【题型】填空题　【知识点】平面几何　【难度】easy
如图，直线 $a$、$b$ 被直线 $c$ 所截，$a \parallel b$，且 $\angle 1 = 62^\circ$，则 $\angle 2 =$ \_\_\_\_\_\_$^\circ$。

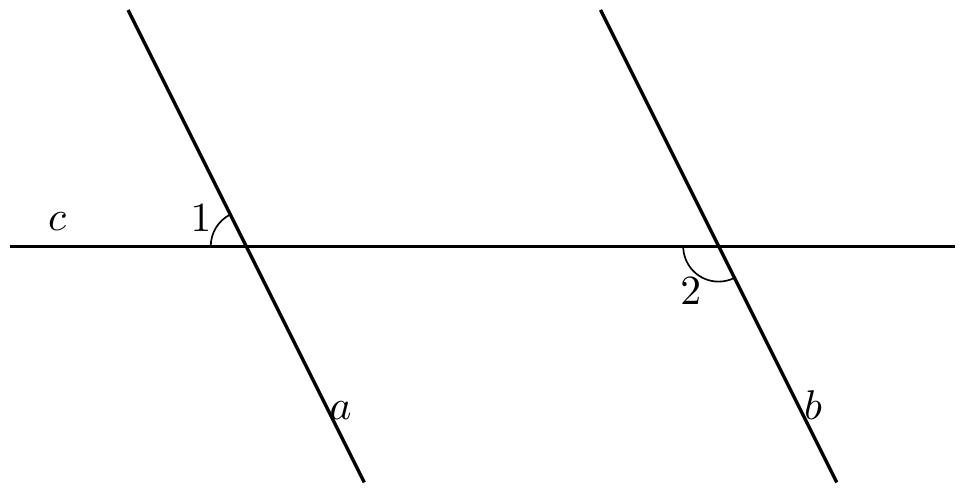
【解答】
解：如图所示：

$\therefore \angle 3 = \angle 1 = 62^\circ$，

$\because a \parallel b$，

$\therefore \angle 2 + \angle 3 = 180^\circ$，

$\therefore \angle 2 = 180^\circ - \angle 3 = 180^\circ - 62^\circ = 118^\circ$，

故答案为：$118$。
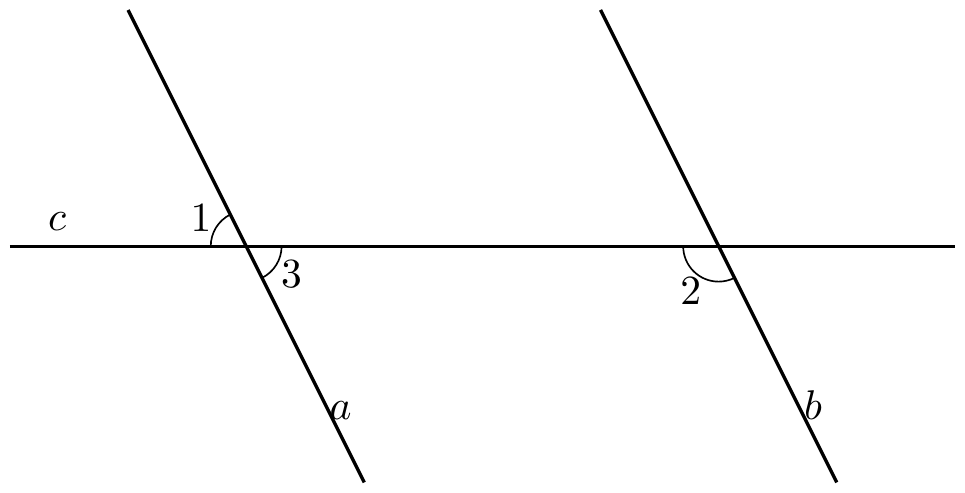